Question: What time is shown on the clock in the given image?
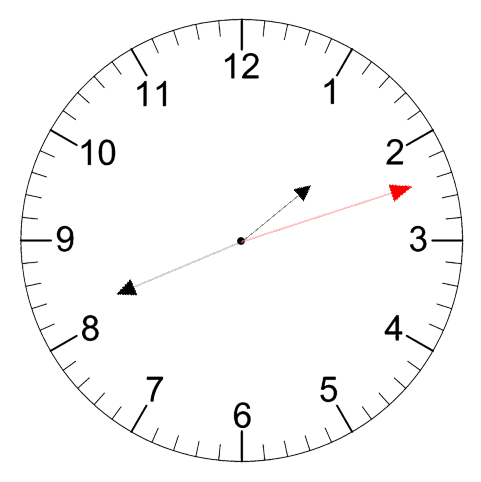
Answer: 01:41:12